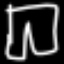
Label: pants